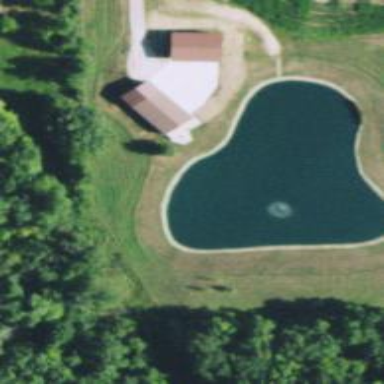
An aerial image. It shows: Serene pond surrounded by nature.